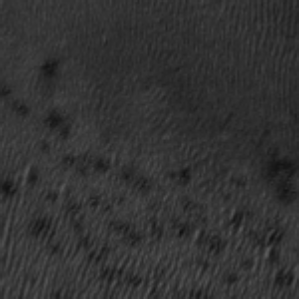
Label: frost